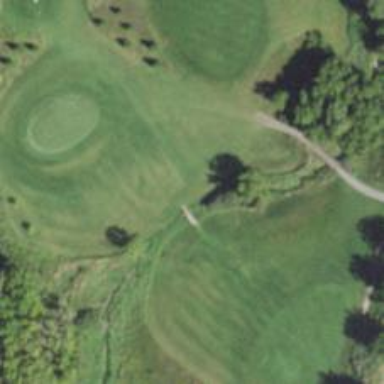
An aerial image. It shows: Path for both roads and golfers.